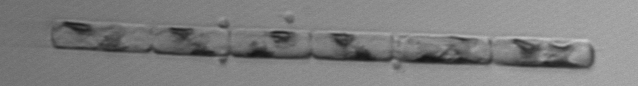
Label: Guinardia_delicatula